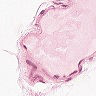
Metastatic tissue present: no